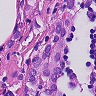
Metastatic tissue present: yes